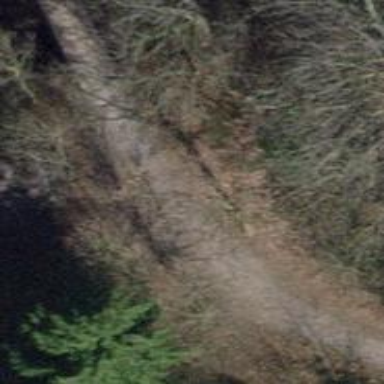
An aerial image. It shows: Unpaved footway.